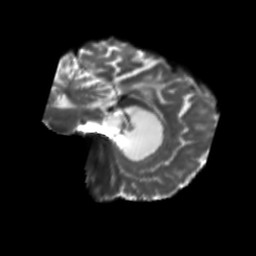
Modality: T2w
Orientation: sagittal
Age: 71
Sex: female
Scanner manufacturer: siemens
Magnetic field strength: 3 T
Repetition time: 5.47 s
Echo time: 0.0854 s